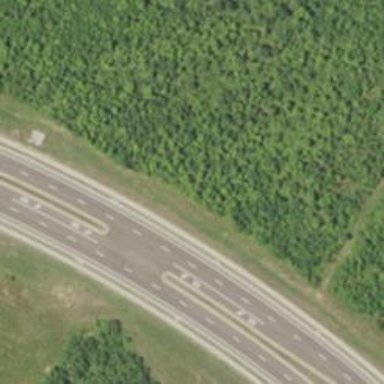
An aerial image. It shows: Tertiary link road.